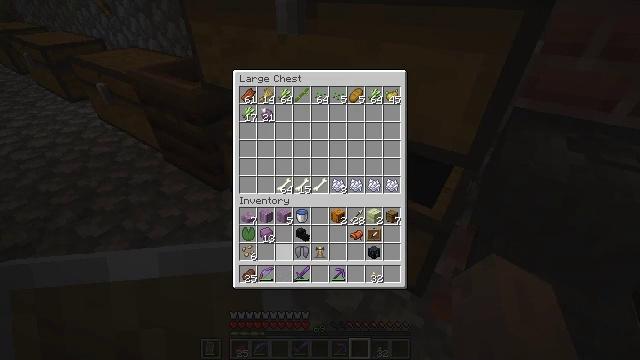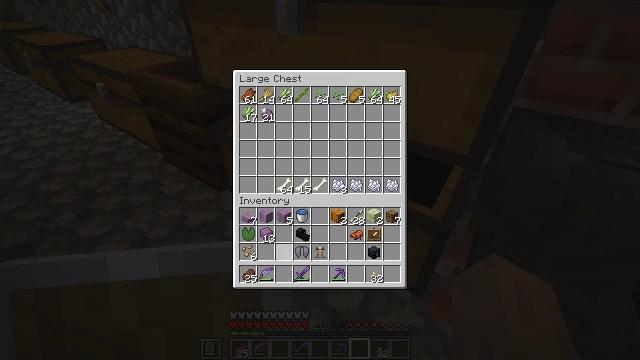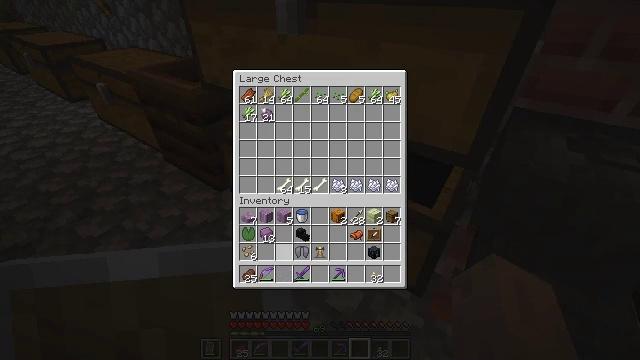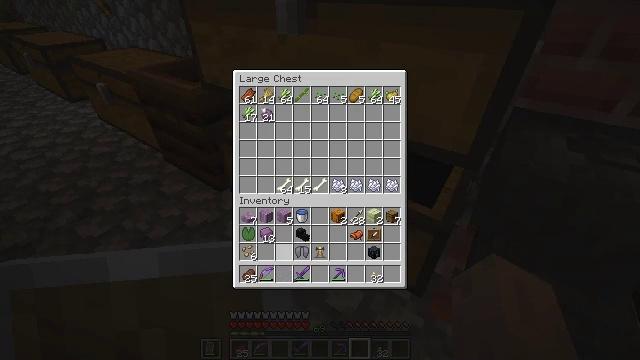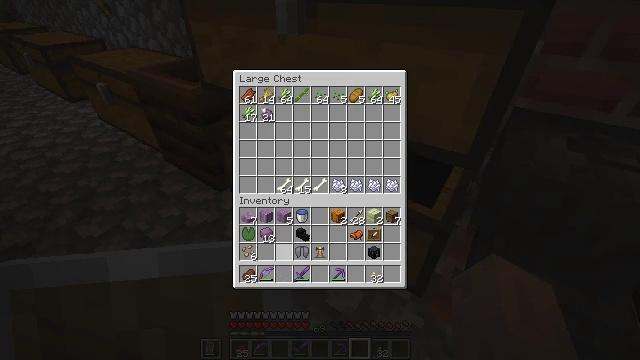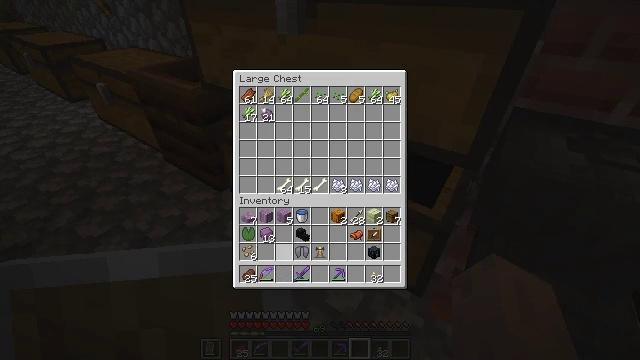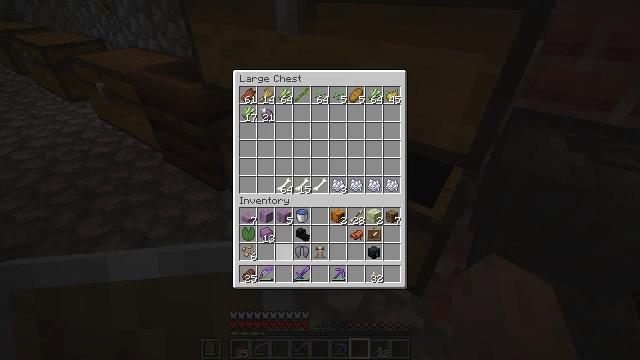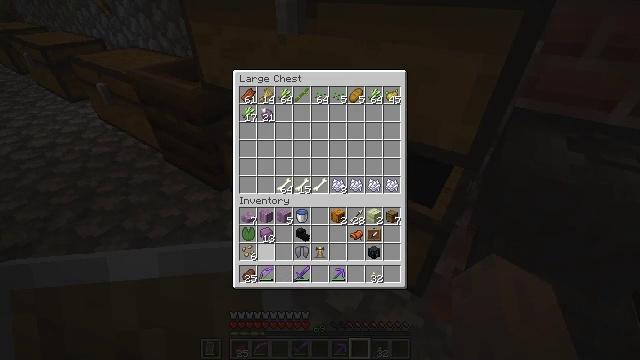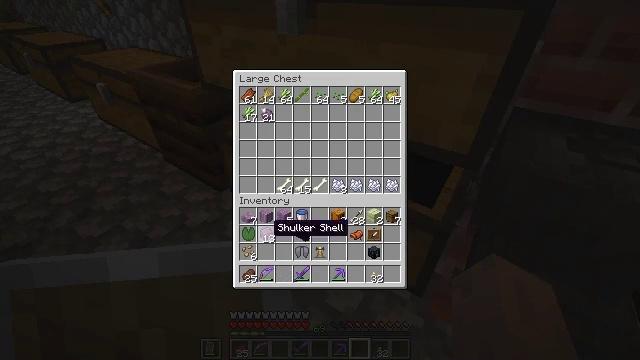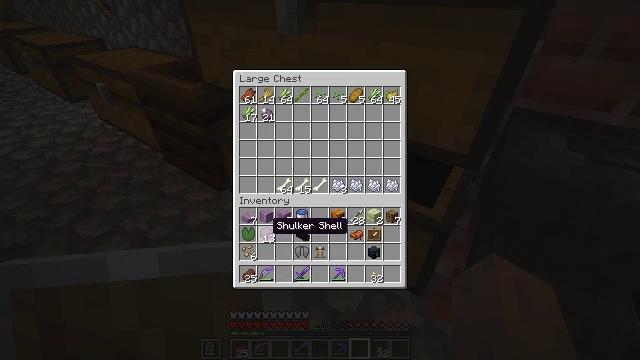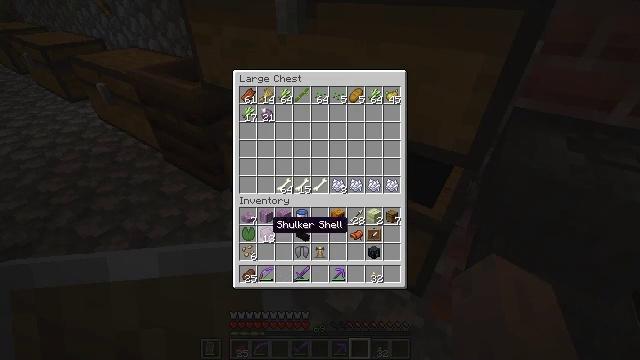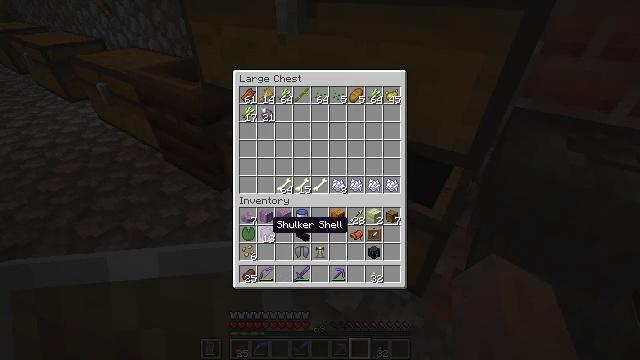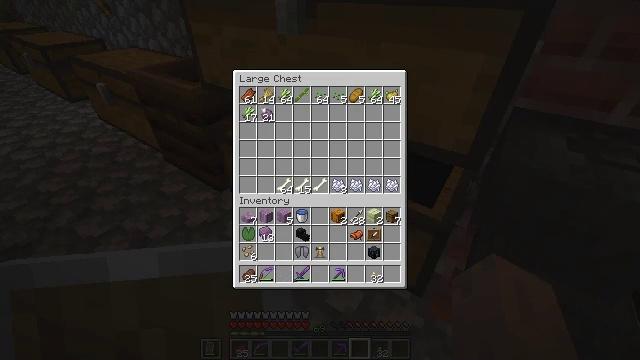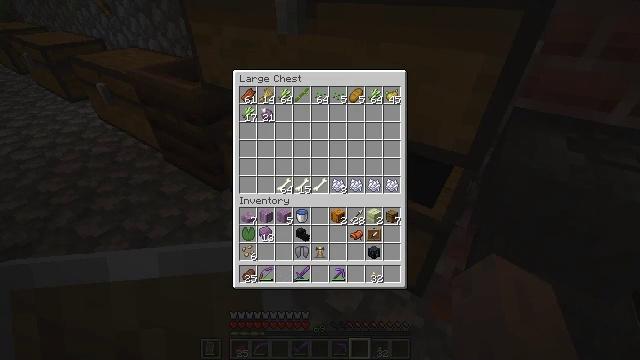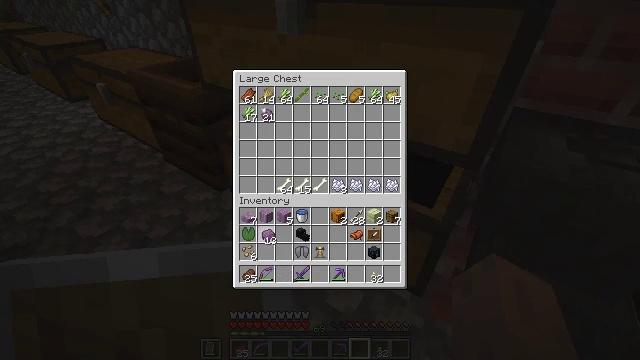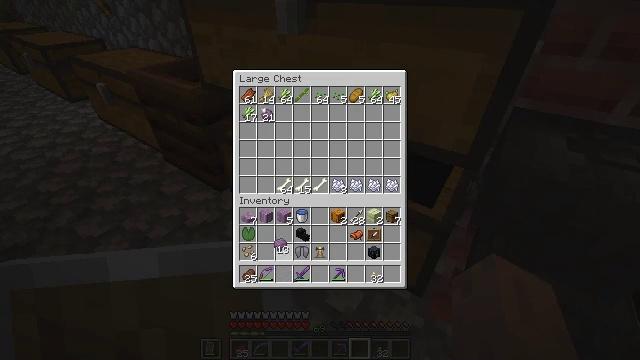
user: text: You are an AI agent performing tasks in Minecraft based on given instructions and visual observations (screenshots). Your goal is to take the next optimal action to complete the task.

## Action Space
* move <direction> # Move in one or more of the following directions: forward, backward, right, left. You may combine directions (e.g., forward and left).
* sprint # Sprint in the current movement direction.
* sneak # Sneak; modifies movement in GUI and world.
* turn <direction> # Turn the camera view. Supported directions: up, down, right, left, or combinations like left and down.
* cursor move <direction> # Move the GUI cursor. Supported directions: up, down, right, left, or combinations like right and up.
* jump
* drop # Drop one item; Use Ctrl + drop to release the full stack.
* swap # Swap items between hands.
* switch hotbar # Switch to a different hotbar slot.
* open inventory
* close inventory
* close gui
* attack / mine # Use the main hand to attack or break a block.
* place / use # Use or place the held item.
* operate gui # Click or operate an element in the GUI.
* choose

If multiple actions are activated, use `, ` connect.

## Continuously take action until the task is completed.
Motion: motion action
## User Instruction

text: Open the crafting table and create a shulker box.
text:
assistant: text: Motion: no_op
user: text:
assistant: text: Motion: no_op
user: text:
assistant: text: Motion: no_op
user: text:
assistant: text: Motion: no_op
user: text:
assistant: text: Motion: no_op
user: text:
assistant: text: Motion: no_op
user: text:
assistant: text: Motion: no_op
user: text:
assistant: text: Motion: turn up
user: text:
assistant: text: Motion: no_op
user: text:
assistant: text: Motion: no_op
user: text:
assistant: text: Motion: no_op
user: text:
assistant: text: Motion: attack / mine
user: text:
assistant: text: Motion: attack / mine
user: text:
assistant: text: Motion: attack / mine
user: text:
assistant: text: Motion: turn right and down
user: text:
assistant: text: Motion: turn right and down
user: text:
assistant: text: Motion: turn right and down
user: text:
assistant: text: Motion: no_op
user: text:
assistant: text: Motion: no_op
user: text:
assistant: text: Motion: no_op
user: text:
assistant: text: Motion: no_op
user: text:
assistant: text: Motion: no_op
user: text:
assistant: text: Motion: no_op
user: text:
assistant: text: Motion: no_op
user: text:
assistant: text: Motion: attack / mine
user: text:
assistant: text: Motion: attack / mine
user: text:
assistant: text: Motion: attack / mine
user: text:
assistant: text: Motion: no_op
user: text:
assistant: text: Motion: no_op
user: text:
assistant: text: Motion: no_op